Question: I've got two questions about Windows 7 task preview. In Delphi I'd like to create my own buttons inside the area highlighted in the screenshot below.
1) Is it possible to create my own controls in the task preview window (in Windows 7) like e.g. Winamp can do ? Or it's just some limited multimedia extension ? 2) If it's possible to draw there own buttons where should I start ? Example or Windows API guide-post would be helpful for me.

Thanks a lot in advance
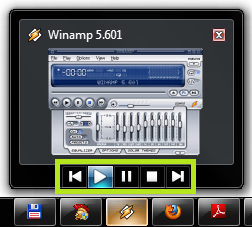
Answer: Yes you can, check these components <URL> from Daniel Wischnewski to see an example.
this is a screen-shot from the demo app included with the components.